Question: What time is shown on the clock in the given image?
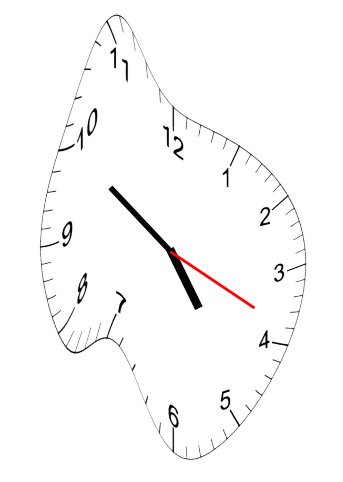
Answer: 04:50:19